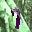
Label: 7